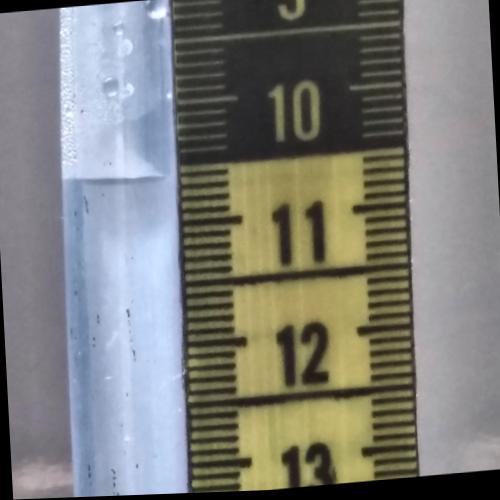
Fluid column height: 10.6 cm